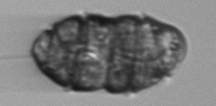
Label: Margalefidinium